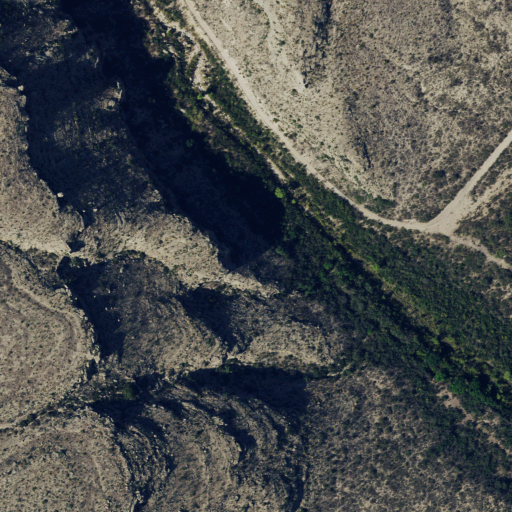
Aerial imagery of valley in Texas named Doubtful Canyon containing only shrub